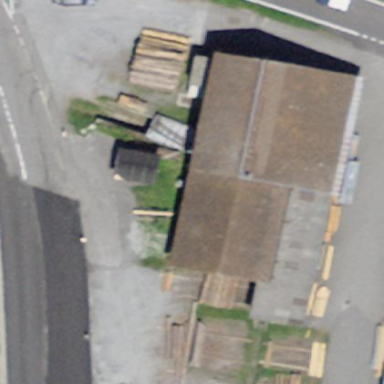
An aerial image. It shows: Building used as sawmill.